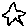
Label: star